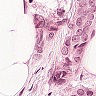
Metastatic tissue present: yes